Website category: sports
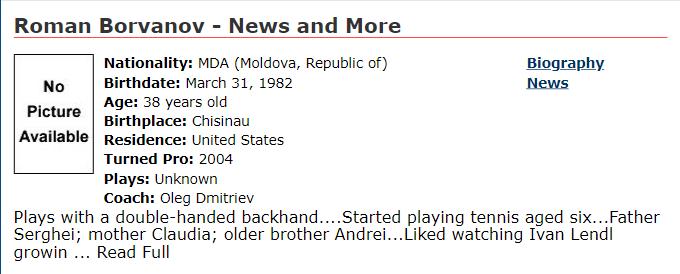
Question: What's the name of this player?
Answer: Roman Borvanov

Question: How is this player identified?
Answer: Roman Borvanov

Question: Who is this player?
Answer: Roman Borvanov

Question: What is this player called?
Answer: Roman Borvanov

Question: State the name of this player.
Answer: Roman Borvanov

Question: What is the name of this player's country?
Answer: MDA

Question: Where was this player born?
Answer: MDA

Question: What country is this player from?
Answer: MDA

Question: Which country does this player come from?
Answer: MDA

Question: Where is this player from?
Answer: MDA

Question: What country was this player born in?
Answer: MDA

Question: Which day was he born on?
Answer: March 31, 1982

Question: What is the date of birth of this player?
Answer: March 31, 1982

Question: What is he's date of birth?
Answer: March 31, 1982

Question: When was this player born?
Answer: March 31, 1982

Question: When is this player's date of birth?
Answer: March 31, 1982

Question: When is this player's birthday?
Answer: March 31, 1982

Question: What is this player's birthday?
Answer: March 31, 1982

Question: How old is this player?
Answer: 38 years old

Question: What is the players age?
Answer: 38 years old

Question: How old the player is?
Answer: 38 years old

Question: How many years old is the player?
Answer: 38 years old

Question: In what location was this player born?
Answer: Chisinau

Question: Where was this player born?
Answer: Chisinau

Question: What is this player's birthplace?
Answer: Chisinau

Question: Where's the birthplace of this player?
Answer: Chisinau

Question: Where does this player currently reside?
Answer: United States

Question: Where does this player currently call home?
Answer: United States

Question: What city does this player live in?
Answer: United States

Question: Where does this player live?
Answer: United States

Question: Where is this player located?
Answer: United States

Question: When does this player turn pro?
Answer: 2004

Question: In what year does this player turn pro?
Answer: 2004

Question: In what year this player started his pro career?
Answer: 2004

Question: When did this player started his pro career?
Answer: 2004

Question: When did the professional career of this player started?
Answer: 2004

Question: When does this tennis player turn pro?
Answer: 2004

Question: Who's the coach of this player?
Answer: Oleg Dmitriev

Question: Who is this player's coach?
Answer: Oleg Dmitriev

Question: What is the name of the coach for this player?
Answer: Oleg Dmitriev

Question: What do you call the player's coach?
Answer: Oleg Dmitriev